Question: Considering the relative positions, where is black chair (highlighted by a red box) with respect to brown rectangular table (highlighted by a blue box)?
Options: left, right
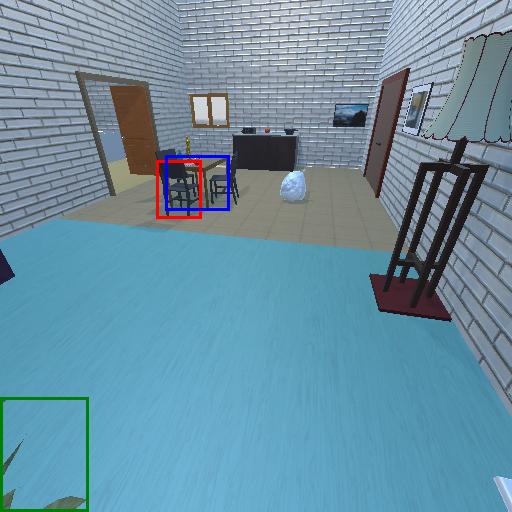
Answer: left